Найдите сопротивление $R_{A B}$ цепи, изображенной на рисунке.  Известно, что $R_{1}=3~кОм$, $R_{2}=8~кОм$, $R_{3}=21~кОм$, $R_{4}=56~кОм$, $R_{5}=9.625~кОм$.
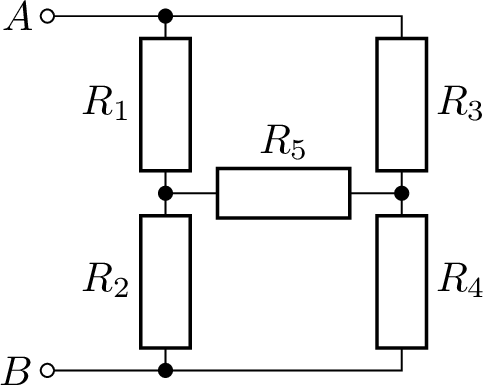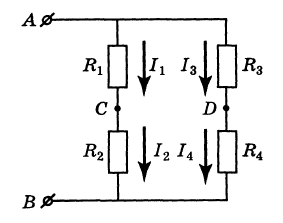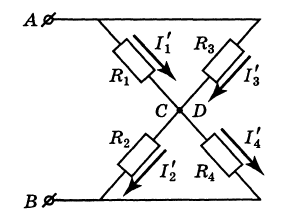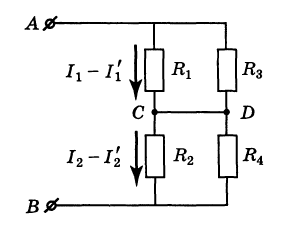
Решение: Обозначим точки подсоединения $R_{5}$ через $C$ и $D$. Рассмотрим две схемы, получающиеся из исходной путем разрыва между точками $C$ и $D$ (см. рисунок $1$) и закорачивания этих же точек (см. рисунок $2$).   Пусть напряжение между клеммами $A$ и $B$ равно $U$. Тогда силы токов в этих схемах $$ I_{1}=I_{2}=\frac{U}{11}, \\ I_{3}=I_{4}=\frac{U}{77}, \\ I_{1}^{\prime}=I_{2}^{\prime}=\frac{U}{11}, \quad I_{3}^{\prime}=I_{4}^{\prime}=\frac{U}{77}. $$  Заметим, что силы токов через каждое из сопротивлений $R_{1}$, $R_{2}$, $R_{3}$, $R_{4}$ одинаковы для обеих схем. Ясно, что схема на рис. $3$ эквивалентна схеме на рис. $2$. Сила тока через перемычку $C D$$$I_{5}=I_{1}-I_{2}=0.$$Поскольку сила тока на участке $C D$ равна нулю, независимо от величины $R_{5}$, то и $R_{A B}$ не зависит от $R_{5}$. Таким образом, для расчета сопротивления $R_{A B}$ можно использовать любую из схем на рис. $1-3$. Воспользуемся схемой на рис. $1$ и найдем:$$R_{A B}=\frac{\left(R_{1}+R_{2}\right)\left(R_{3}+R_{4}\right)}{R_{1}+R_{2}+R_{3}+R_{4}}=9.625~кОм.$$(Совпадение с $R_{5}$ случайно!)
Ответ: $$ R_{A B}=\frac{\left(R_{1}+R_{2}\right)\left(R_{3}+R_{4}\right)}{R_{1}+R_{2}+R_{3}+R_{4}}=9.625~кОм. $$
Темы:
T, Электричество, Всероссийские, Цепь с резистором